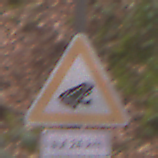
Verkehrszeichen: AmphibienwanderungLinks
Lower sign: LaengeEinerStrecke6
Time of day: Midday
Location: Outdoor (Nature)
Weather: Overcast
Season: Autumn
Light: Natural